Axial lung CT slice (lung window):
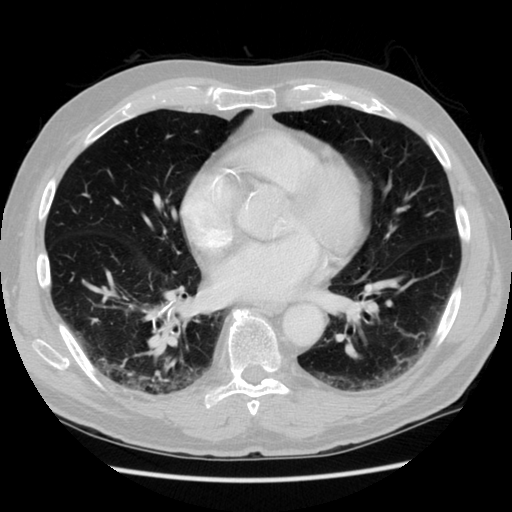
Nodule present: no